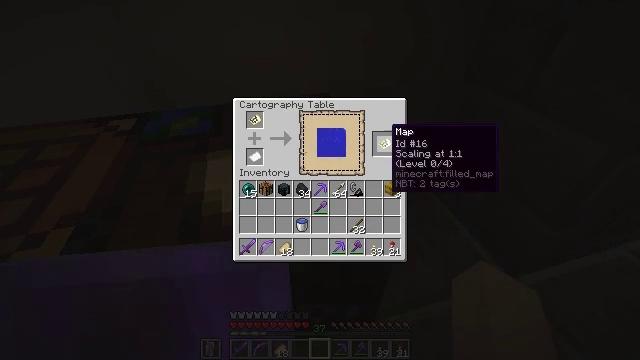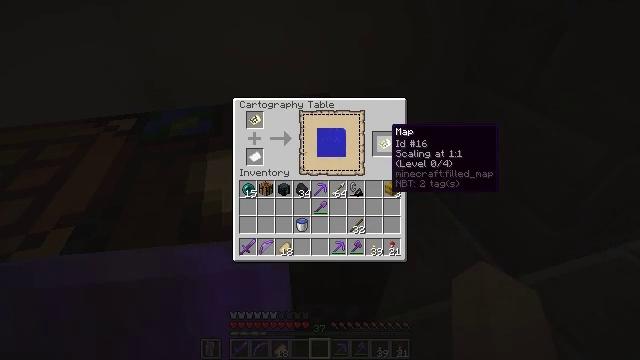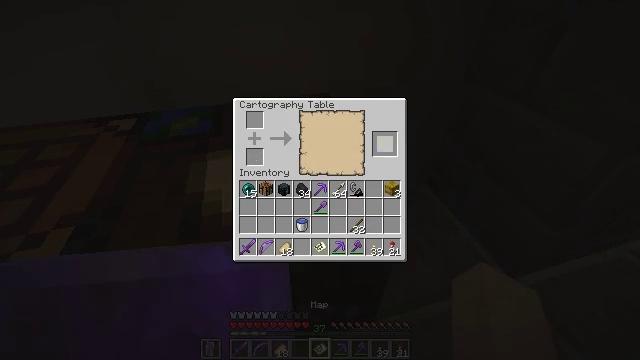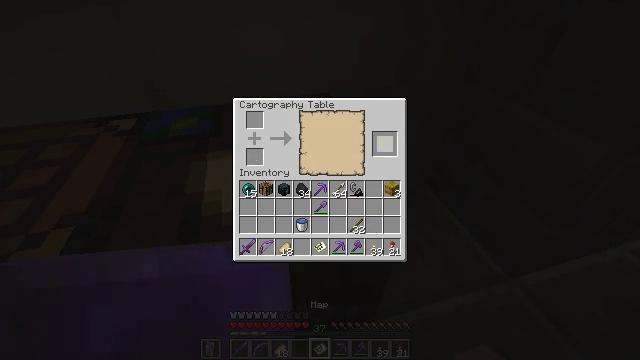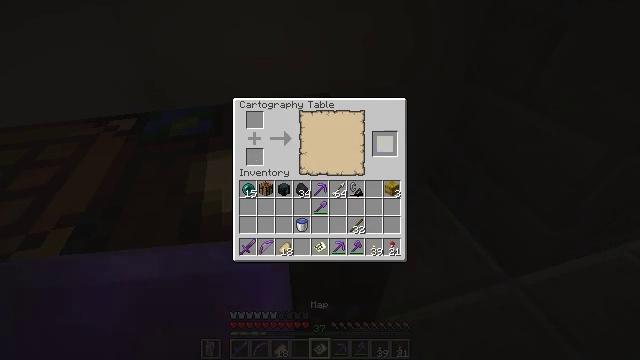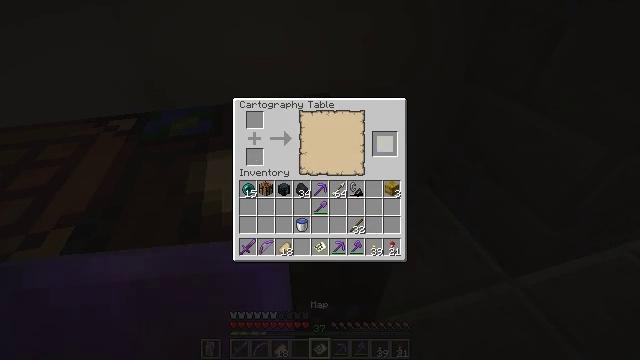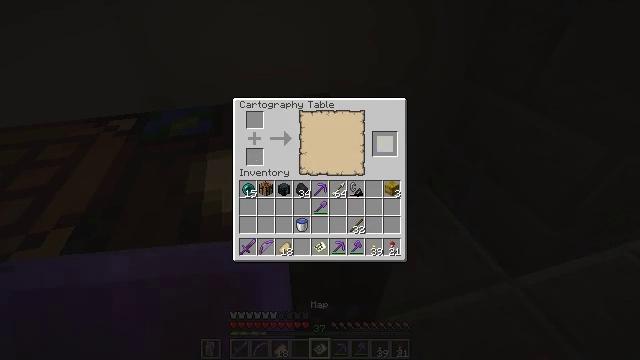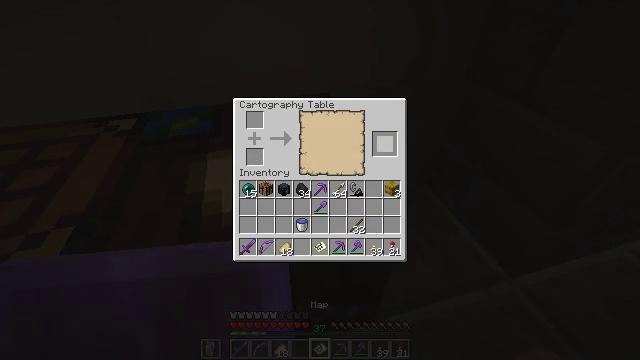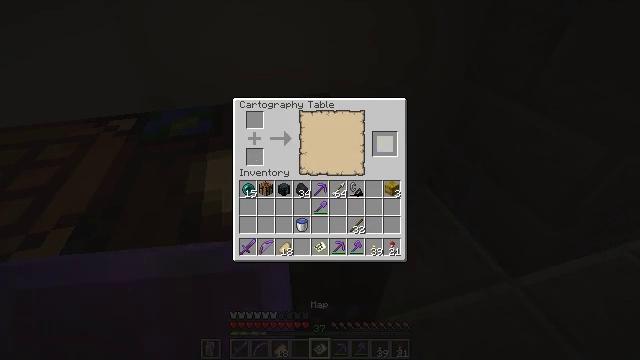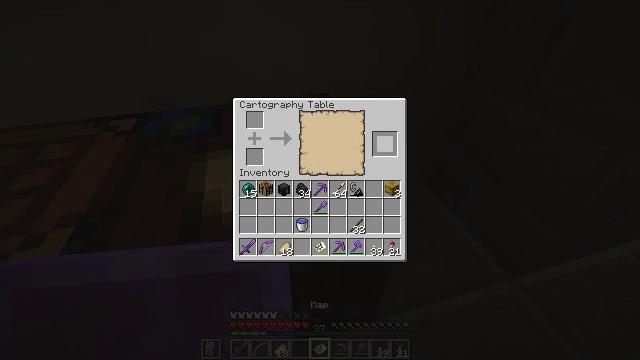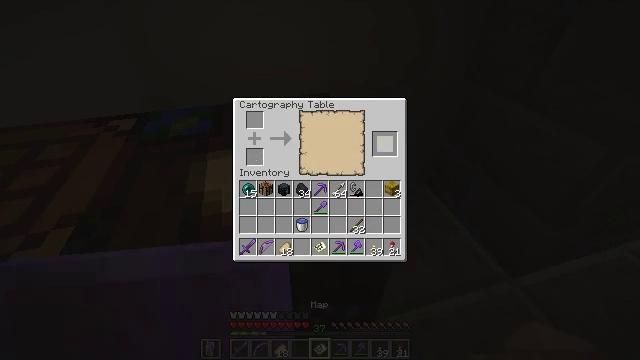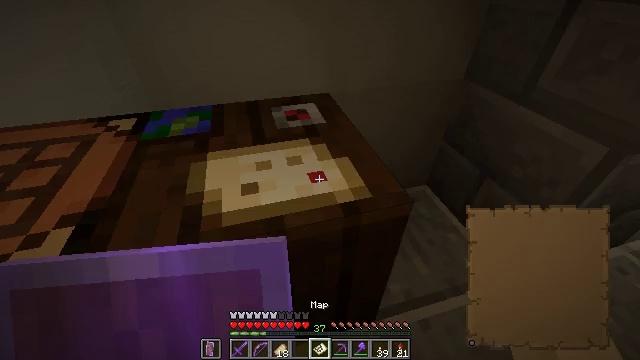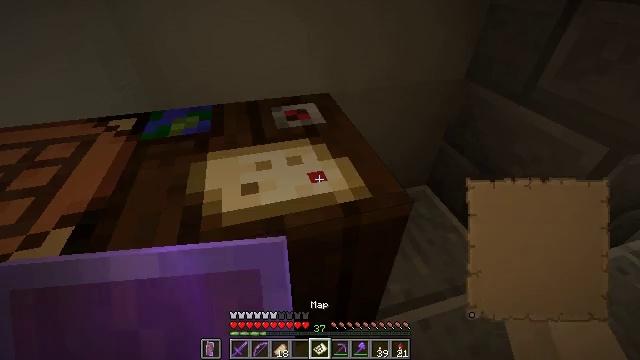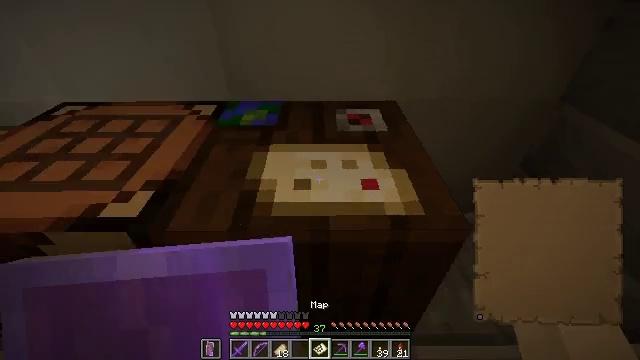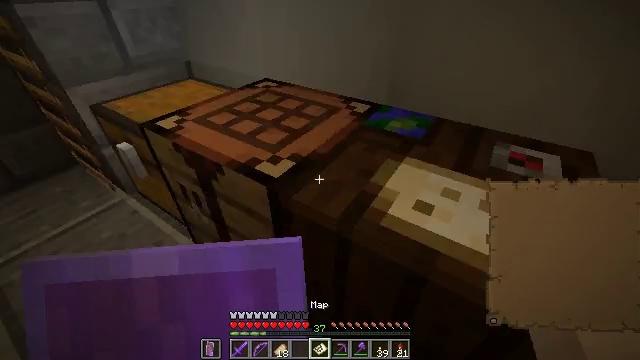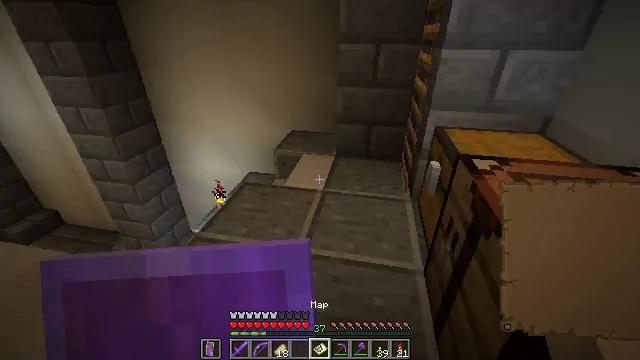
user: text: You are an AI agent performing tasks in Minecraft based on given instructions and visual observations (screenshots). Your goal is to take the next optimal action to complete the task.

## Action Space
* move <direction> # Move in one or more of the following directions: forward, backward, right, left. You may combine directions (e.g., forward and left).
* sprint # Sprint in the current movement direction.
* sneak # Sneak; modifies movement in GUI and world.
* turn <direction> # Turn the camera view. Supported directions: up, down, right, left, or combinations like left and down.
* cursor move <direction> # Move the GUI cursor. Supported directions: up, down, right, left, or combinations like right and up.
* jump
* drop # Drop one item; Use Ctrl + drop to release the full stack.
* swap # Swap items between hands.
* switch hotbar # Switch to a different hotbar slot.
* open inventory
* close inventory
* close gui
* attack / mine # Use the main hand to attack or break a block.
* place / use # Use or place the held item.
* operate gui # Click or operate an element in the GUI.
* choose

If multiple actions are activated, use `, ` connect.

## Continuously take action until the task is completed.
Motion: motion action
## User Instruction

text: Create a filled map at the crafting station.
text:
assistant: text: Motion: sneak
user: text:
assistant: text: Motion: sneak, attack / mine
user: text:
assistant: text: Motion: sneak, attack / mine
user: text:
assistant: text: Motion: sneak, attack / mine
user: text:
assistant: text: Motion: sneak
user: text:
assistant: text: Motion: sneak
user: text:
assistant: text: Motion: no_op
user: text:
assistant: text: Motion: no_op
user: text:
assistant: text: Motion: no_op
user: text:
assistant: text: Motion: no_op
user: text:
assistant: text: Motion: no_op
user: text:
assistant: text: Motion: no_op
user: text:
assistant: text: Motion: turn left
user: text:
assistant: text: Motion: turn left and up
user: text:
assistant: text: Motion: turn left and up
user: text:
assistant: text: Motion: turn left
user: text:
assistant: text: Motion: turn left
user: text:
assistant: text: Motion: turn left and up
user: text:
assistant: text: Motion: turn left and up
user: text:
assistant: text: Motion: no_op
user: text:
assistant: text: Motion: no_op
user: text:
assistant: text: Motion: no_op
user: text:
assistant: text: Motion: no_op
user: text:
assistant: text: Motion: no_op
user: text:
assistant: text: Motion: no_op
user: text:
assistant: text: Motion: no_op
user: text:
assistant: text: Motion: no_op
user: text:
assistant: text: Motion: no_op
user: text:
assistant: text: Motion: no_op
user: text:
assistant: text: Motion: no_op